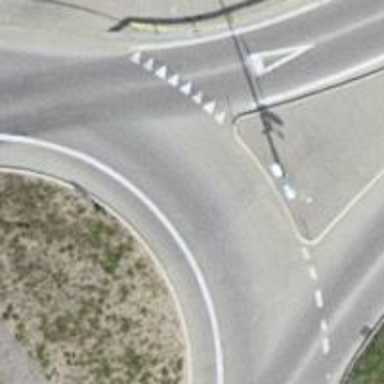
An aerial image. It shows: Secondary road leading to roundabout.